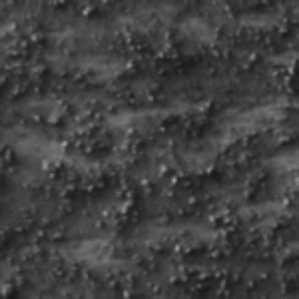
Label: frost